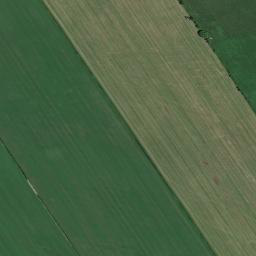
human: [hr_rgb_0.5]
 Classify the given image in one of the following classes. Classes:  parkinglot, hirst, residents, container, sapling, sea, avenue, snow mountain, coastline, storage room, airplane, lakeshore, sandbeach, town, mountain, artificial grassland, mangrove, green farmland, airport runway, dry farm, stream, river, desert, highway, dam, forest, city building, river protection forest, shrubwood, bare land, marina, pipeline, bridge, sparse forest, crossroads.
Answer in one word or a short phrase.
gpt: green farmland